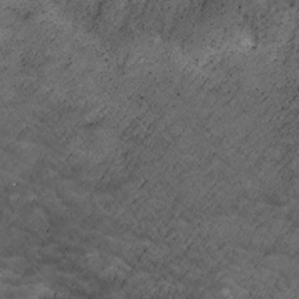
Label: non_frost